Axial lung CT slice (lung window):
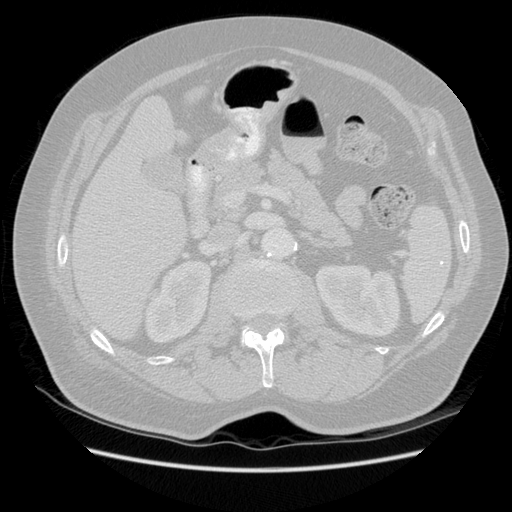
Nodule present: no